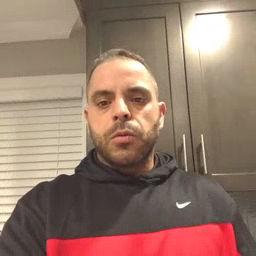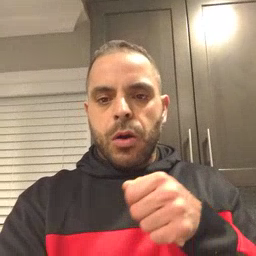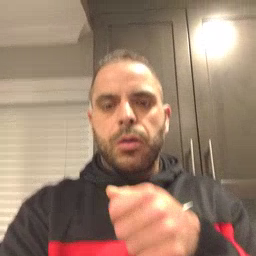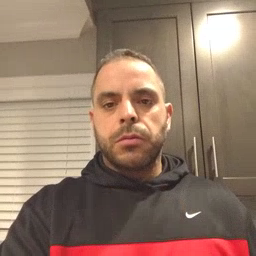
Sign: drawer